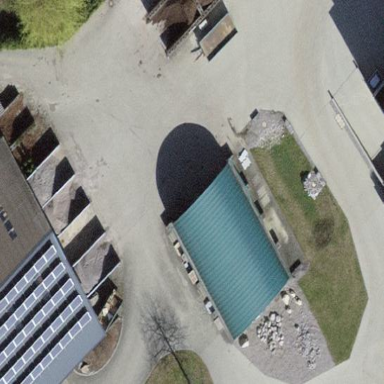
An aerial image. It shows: Warehouse.